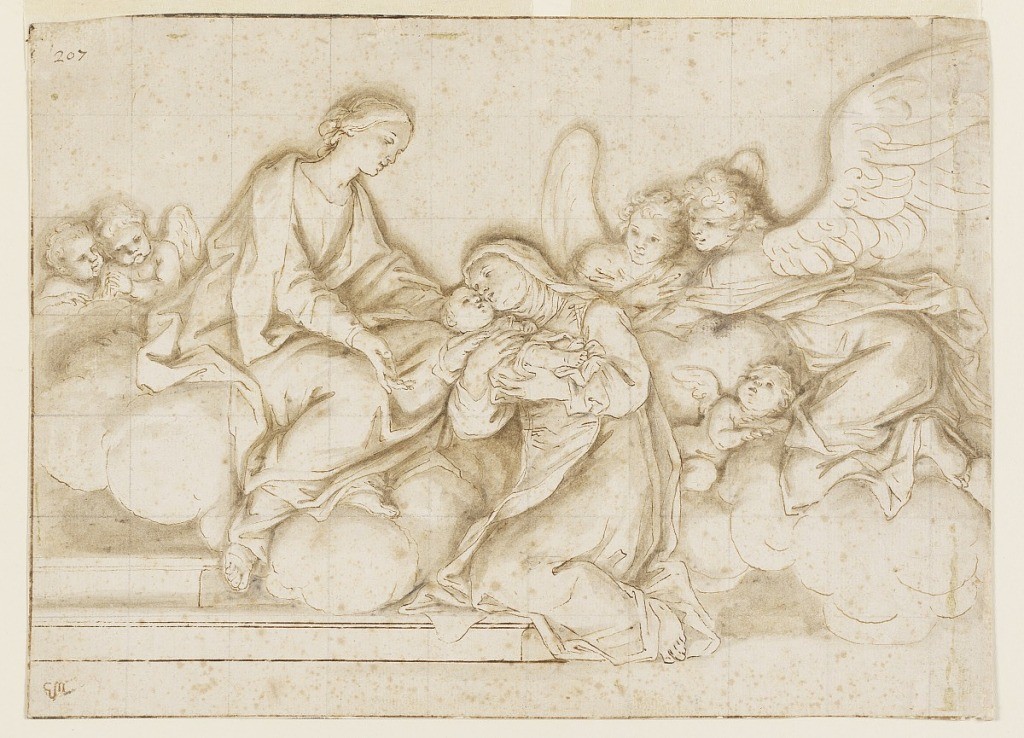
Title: Design for a Monochrome Wall Painting, Church of Corpus Domini, Bologna, Italy, St. Caterina Vigri Receives the Babe from the Virgin
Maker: Marc Antonio Franceschini, Italian, 1648 – 1729
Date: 1687–94
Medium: Blach chalk, pen and ink, brush and gray-brown watercolor on paper
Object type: Drawing
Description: Figure of Saint Caterina Vigri kneels on the steps of an altar at center holding the Christ child. The virgin Mary sits slightly above, on clouds, surrounded by angels and putti.